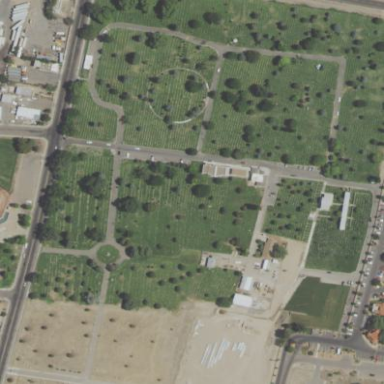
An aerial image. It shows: Cemetery.